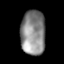
Tissue: lung
Cell type: Epithelial cells
Senescence score: 0.2102
Nuclear area (px): 1088
Mean DAPI intensity: 136.745